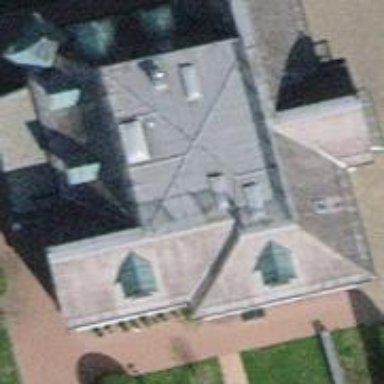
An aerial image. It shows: Building with half-hipped roof shape.